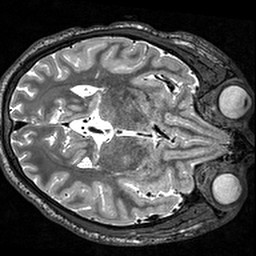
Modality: T2w
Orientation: axial
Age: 20
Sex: male
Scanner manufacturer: siemens
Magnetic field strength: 3 T
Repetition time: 3.2 s
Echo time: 0.567 s